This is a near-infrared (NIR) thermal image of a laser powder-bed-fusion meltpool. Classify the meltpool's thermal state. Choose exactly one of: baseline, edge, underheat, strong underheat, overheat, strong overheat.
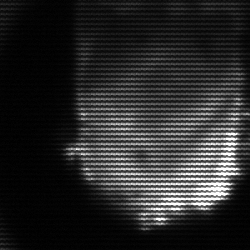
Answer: baseline